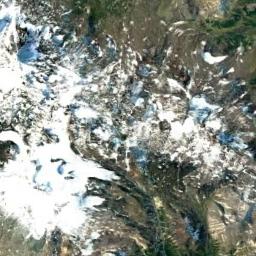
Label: snowberg